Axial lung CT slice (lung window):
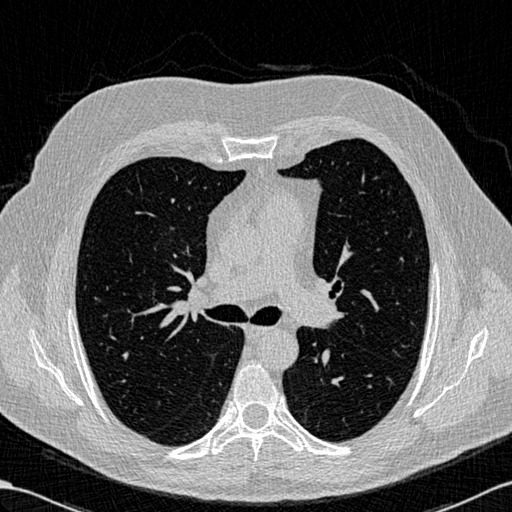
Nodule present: no